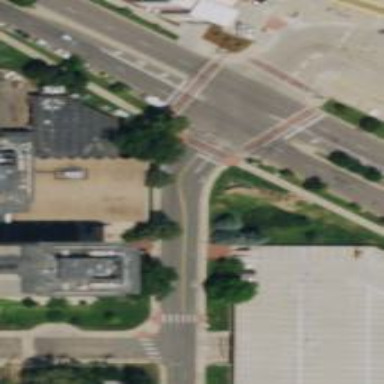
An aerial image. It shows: Crossing footway with marked crosswalk.